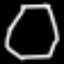
Label: octagon